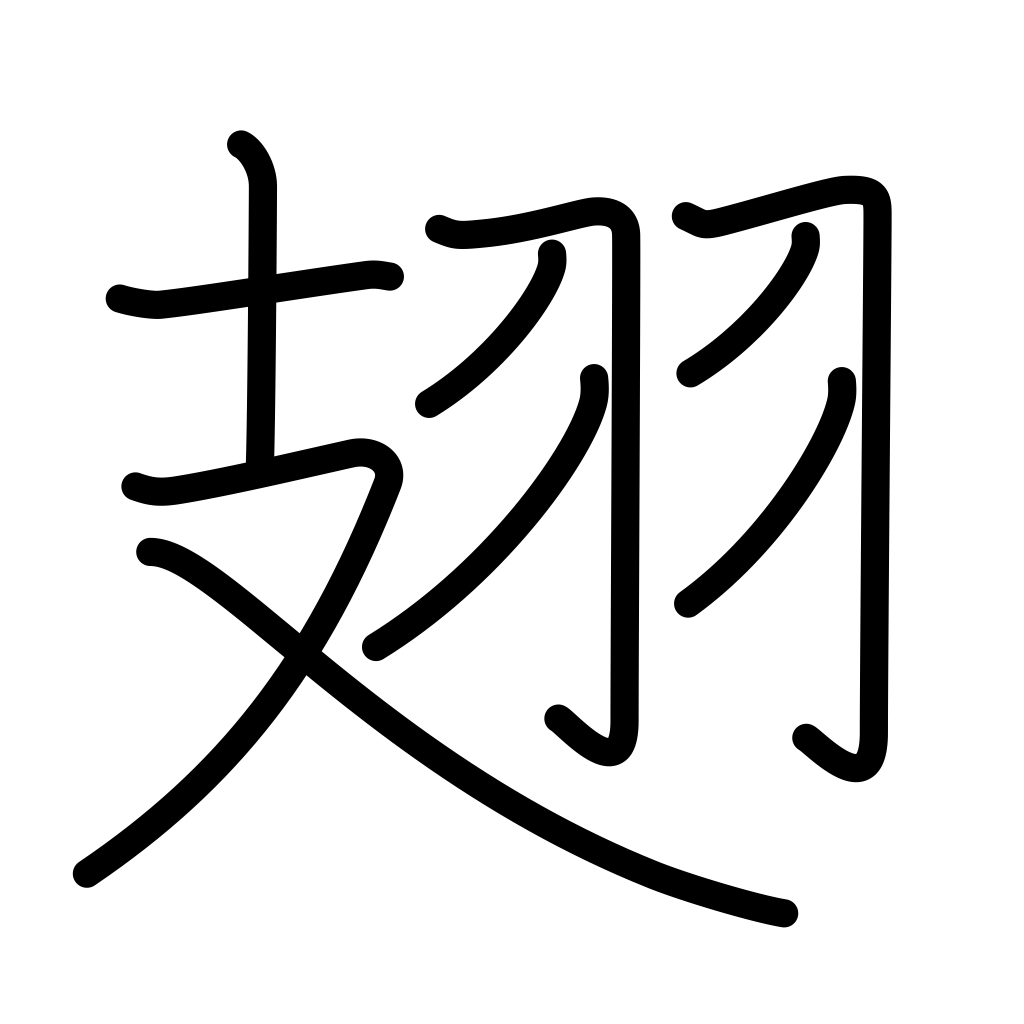
Meaning: fly, merely